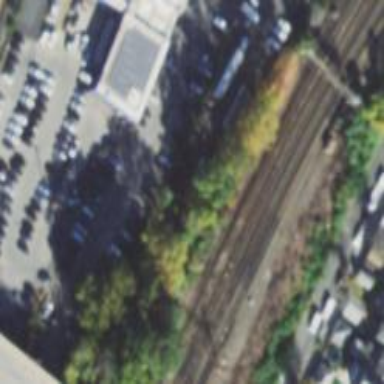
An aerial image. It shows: Electrified rail railway.